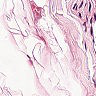
Metastatic tissue present: no